Question: '''
Array
(
[daterange] => Array
(
[0] => 14/02/2017 - 14/02/2017
[1] => 14/02/2017 - 14/02/2017
)
[location] => Array
(
[0] => dggfd
[1] => hyd
)
[latitude] => Array
(
[0] => 3545
[1] => 111111
)
[longitude] => Array
(
[0] => 43545
[1] => 222222
)
)
'''

zeroth index as one row and 1 index as another row .
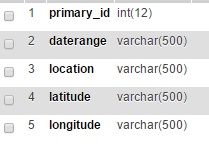
Answer: Support your array name is '$arr' then do this:
'''
$size = sizeof($arr['daterange']);
for($i=0;$i<$size;$i++) {
$data = array(
'daterange' => $arr['daterange'][$i],
'location' => $arr['location'][$i],
'latitude' => $arr['latitude'][$i],
'longitude' => $arr['longitude'][$i],
);
$this->db->insert('table_name',$data);
}
'''
Hope this will help you. Leave the comment if you have any doubts.